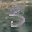
Label: 3